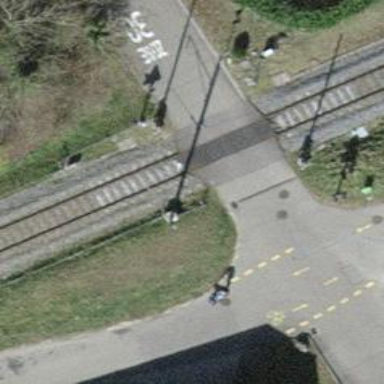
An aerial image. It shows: Full barrier level crossing on railway.